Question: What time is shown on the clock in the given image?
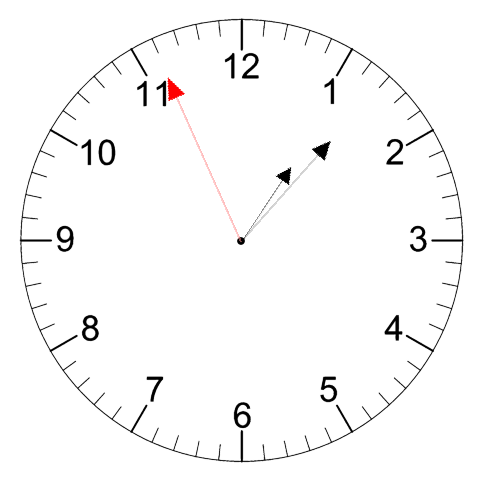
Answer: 01:06:56